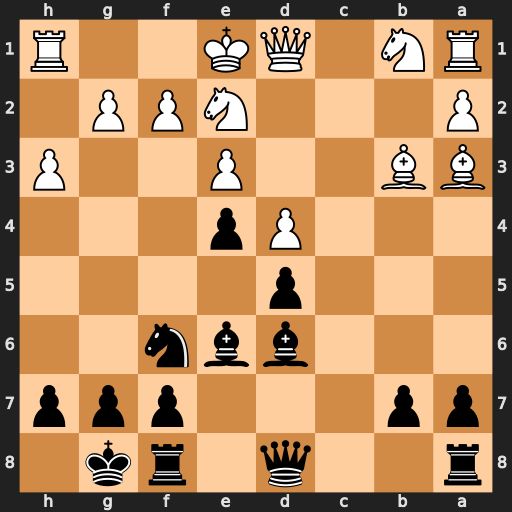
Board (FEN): r2q1rk1/pp3ppp/3bbn2/3p4/3Pp3/BB2P2P/P3NPP1/RN1QK2R
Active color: b
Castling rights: KQ
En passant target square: -
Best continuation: Bxa3 Nxa3 Qa5+ Qd2 Qxa3